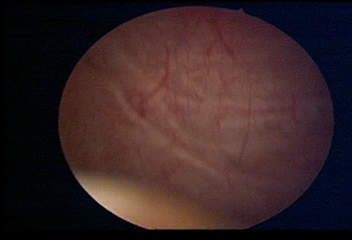
Modality: WLC
Class: Normal mucosa
Bladder cancer association: No